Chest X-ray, AP view. Patient: 62 years old, sex F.
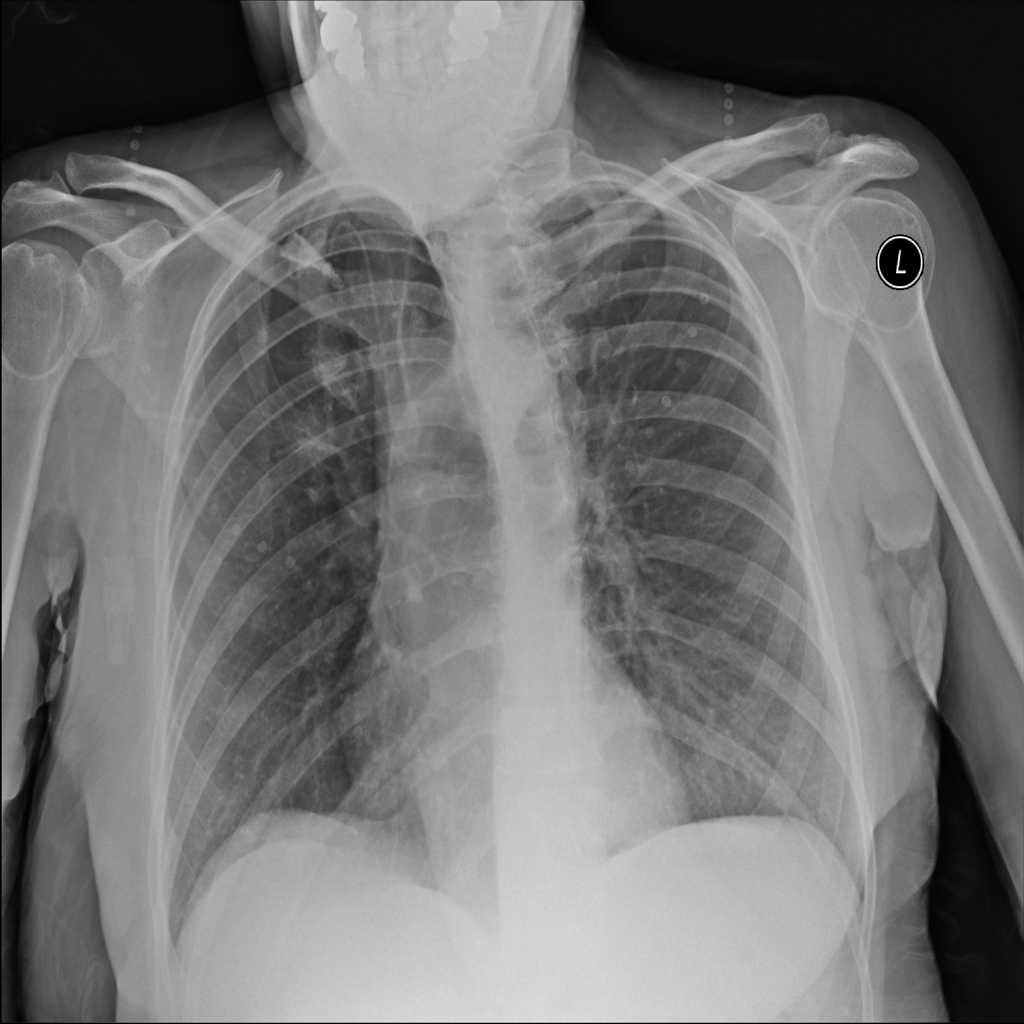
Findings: No Finding